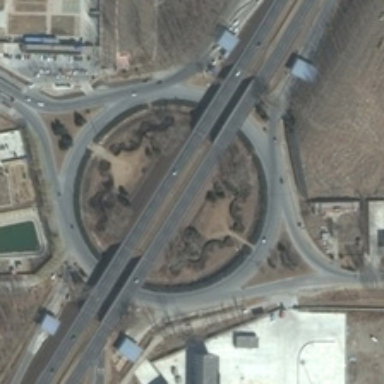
Several buildings and many sparse small trees are near a viaduct shaped like a circle .